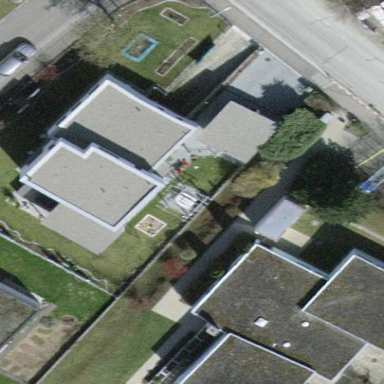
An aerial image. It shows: Kindergarten building with flat roof.